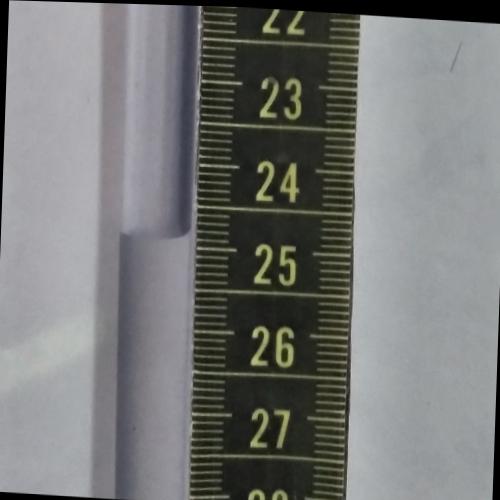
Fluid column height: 24.8 cm